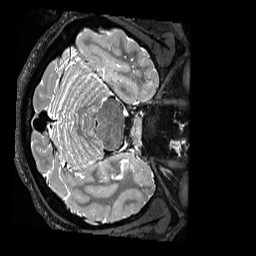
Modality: T2w
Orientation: axial
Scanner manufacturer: siemens
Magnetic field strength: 3 T
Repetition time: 3.2 s
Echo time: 0.563 s